Field crop: tomato
Growth stage: 2
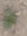
Species: solanum